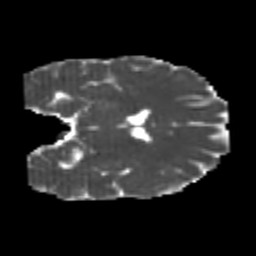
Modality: MD
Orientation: coronal
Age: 20
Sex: male
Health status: healthy
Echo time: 0.074 s